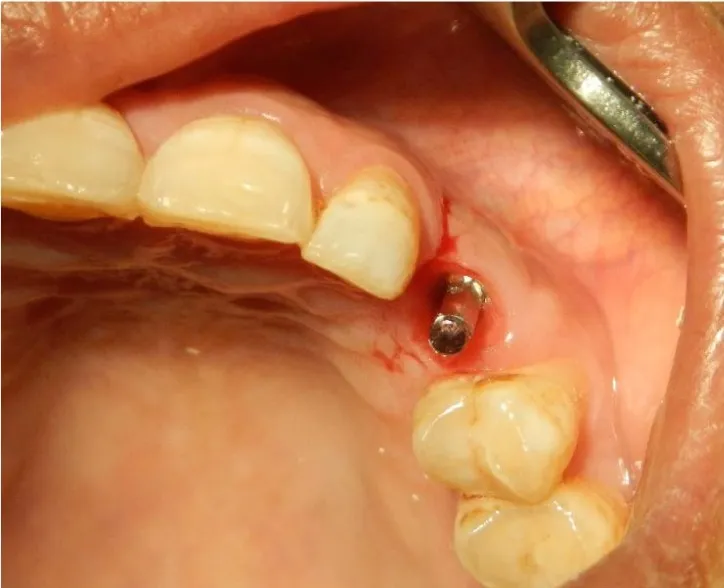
Soft tissue adaptation occurred and an emergence profile was shaped when a provisional crown was used. Bleeding occurred after the provisional crown was removed, which is a sign that the lining mucosa was attaching to the crown structure.
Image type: medical_photograph (other_medical_photograph)